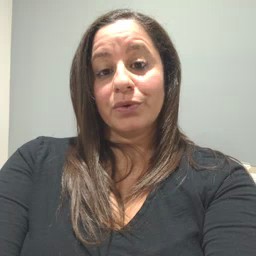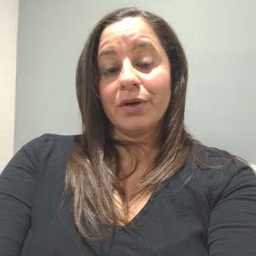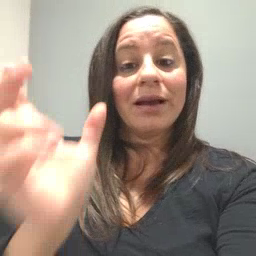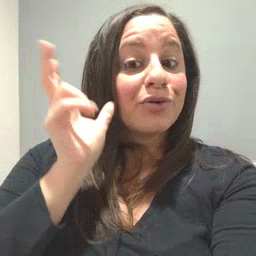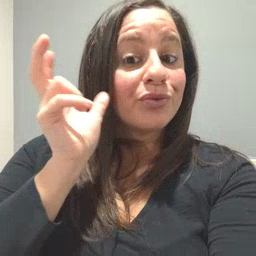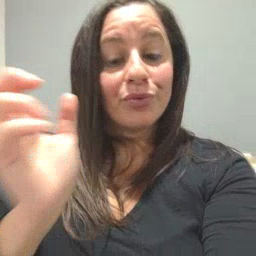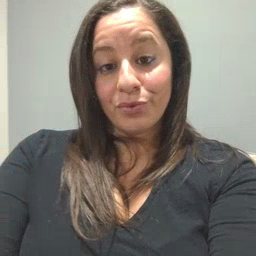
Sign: hear